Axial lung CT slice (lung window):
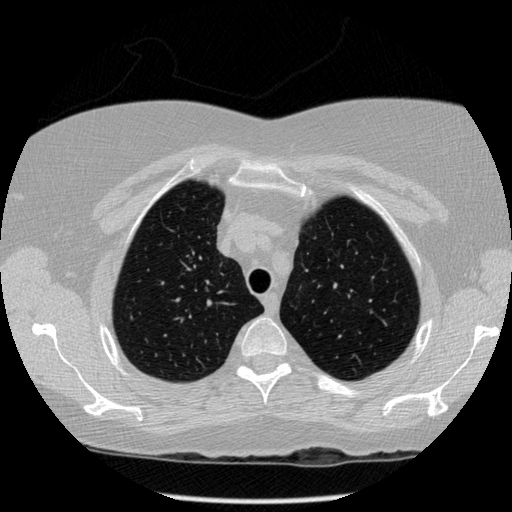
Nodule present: no